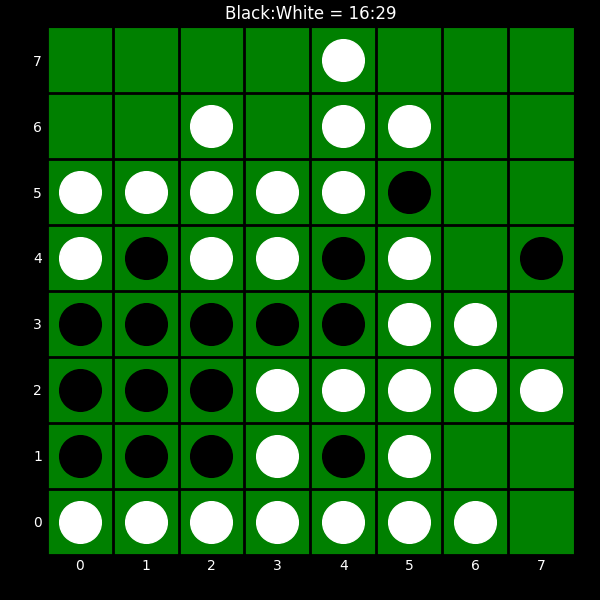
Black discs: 16
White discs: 29